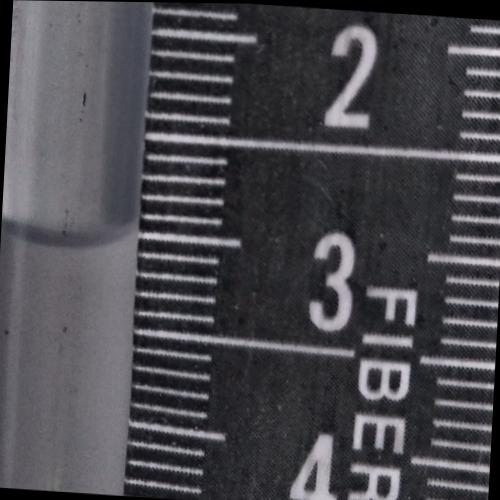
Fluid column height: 3.1 cm